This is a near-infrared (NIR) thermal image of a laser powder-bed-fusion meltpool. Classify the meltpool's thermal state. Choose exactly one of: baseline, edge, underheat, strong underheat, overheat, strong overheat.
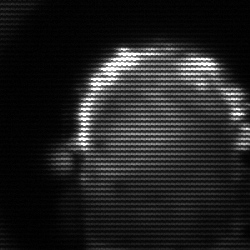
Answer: baseline